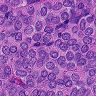
Metastatic tissue present: yes